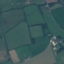
Label: Pasture